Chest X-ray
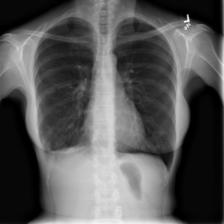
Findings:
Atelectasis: negative
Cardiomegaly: negative
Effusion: negative
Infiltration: negative
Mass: negative
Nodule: positive
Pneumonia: negative
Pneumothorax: negative
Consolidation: negative
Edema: negative
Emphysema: negative
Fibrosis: negative
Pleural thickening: negative
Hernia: negative